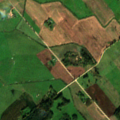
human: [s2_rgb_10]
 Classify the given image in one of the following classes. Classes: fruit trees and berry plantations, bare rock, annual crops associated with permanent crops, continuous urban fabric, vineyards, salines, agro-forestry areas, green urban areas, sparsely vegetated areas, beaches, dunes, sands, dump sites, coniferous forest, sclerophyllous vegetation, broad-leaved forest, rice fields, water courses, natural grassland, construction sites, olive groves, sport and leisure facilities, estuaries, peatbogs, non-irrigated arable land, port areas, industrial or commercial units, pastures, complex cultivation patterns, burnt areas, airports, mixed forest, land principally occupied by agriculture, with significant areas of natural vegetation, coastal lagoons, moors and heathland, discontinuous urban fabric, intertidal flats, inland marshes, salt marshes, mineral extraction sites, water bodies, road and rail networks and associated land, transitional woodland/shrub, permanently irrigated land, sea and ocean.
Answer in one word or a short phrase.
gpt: non-irrigated arable land, pastures, land principally occupied by agriculture, with significant areas of natural vegetation, broad-leaved forest